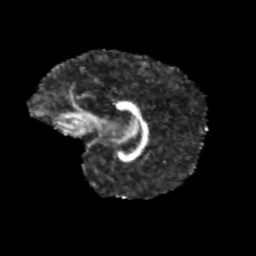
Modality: FA
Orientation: sagittal
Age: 11
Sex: female
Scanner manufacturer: siemens
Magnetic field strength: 3 T
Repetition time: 3.8 s
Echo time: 0.07 s